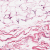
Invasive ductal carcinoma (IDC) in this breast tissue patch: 1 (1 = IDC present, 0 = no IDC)